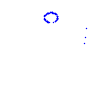
Particle: kaon